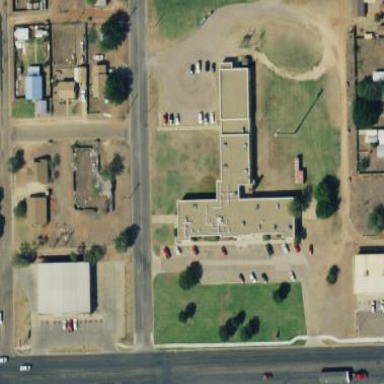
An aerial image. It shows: Government office building.